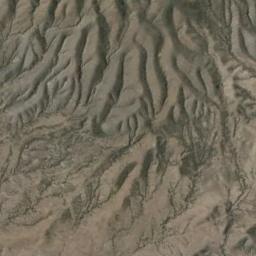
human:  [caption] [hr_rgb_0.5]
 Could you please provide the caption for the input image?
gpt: The folded mountain consists of some ridges and valleys of different sizes .

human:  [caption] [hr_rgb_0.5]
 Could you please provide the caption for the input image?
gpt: Seventy percent of the area on this mountain is bare orange-red land .

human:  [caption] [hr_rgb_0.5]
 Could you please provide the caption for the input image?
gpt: The mountain is full of white soil .

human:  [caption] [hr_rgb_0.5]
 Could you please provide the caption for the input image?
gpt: The mountain is choppy and rough .

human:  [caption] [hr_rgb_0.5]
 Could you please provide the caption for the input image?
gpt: There are many ridges on the brown mountain .